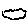
Label: cloud